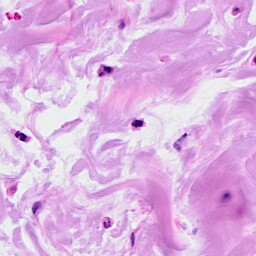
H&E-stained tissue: Breast